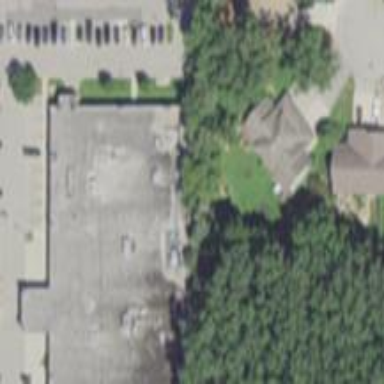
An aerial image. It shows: Clinic building offering healthcare services.